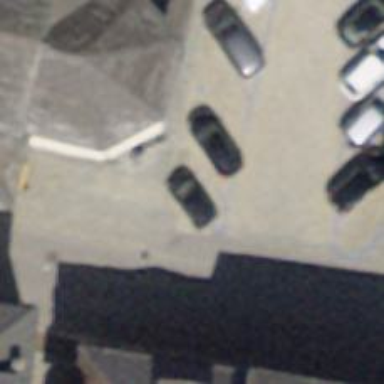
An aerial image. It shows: Charging station.